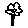
Label: flower